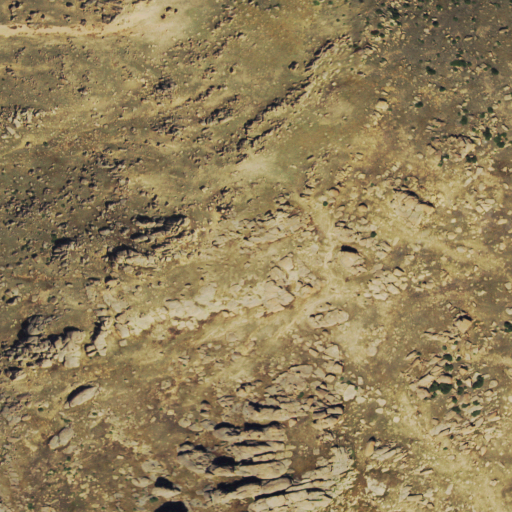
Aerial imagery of mountain in Colorado named Bison Mountain containing grassland and shrub